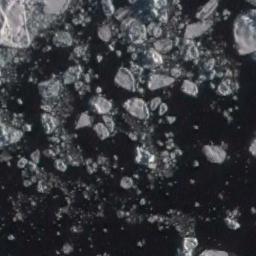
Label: sea_ice